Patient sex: F
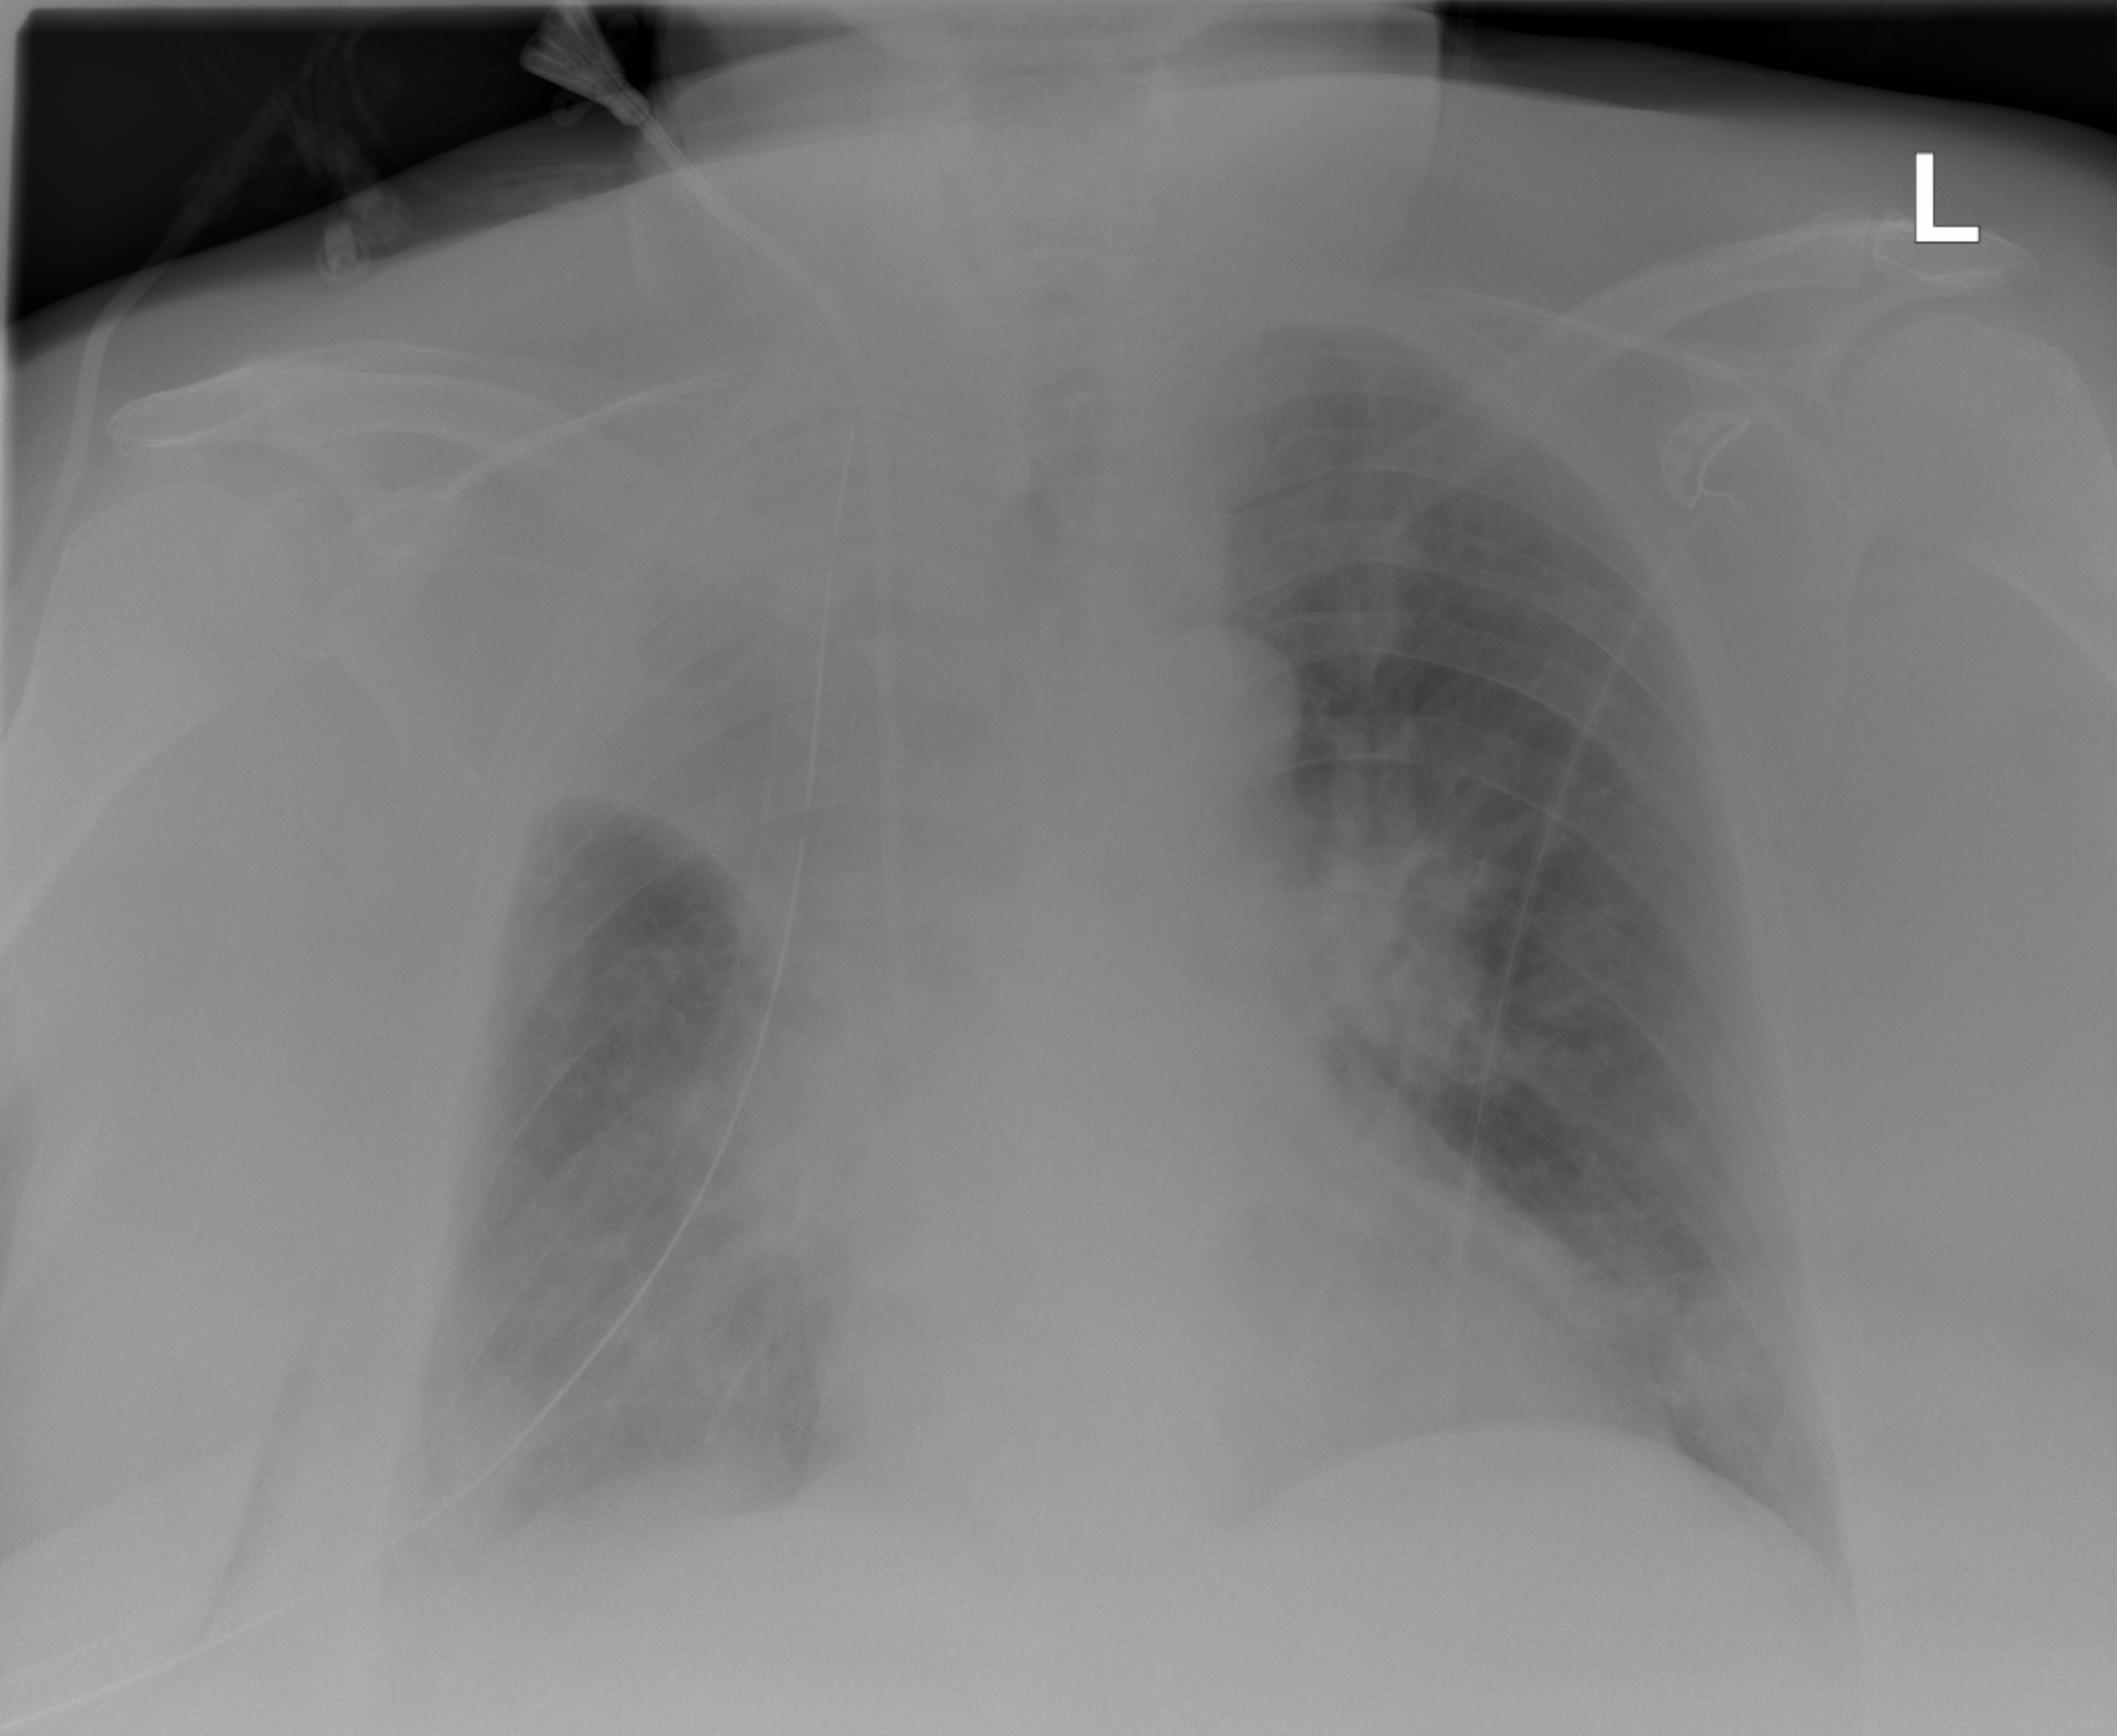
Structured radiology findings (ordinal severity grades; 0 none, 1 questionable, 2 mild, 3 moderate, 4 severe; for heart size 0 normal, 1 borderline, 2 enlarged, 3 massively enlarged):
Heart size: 0
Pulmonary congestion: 2
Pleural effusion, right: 2
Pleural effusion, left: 0
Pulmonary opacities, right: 0
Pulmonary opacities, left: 2
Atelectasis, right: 4
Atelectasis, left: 2